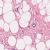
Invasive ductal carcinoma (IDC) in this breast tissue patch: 0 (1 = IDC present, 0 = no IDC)